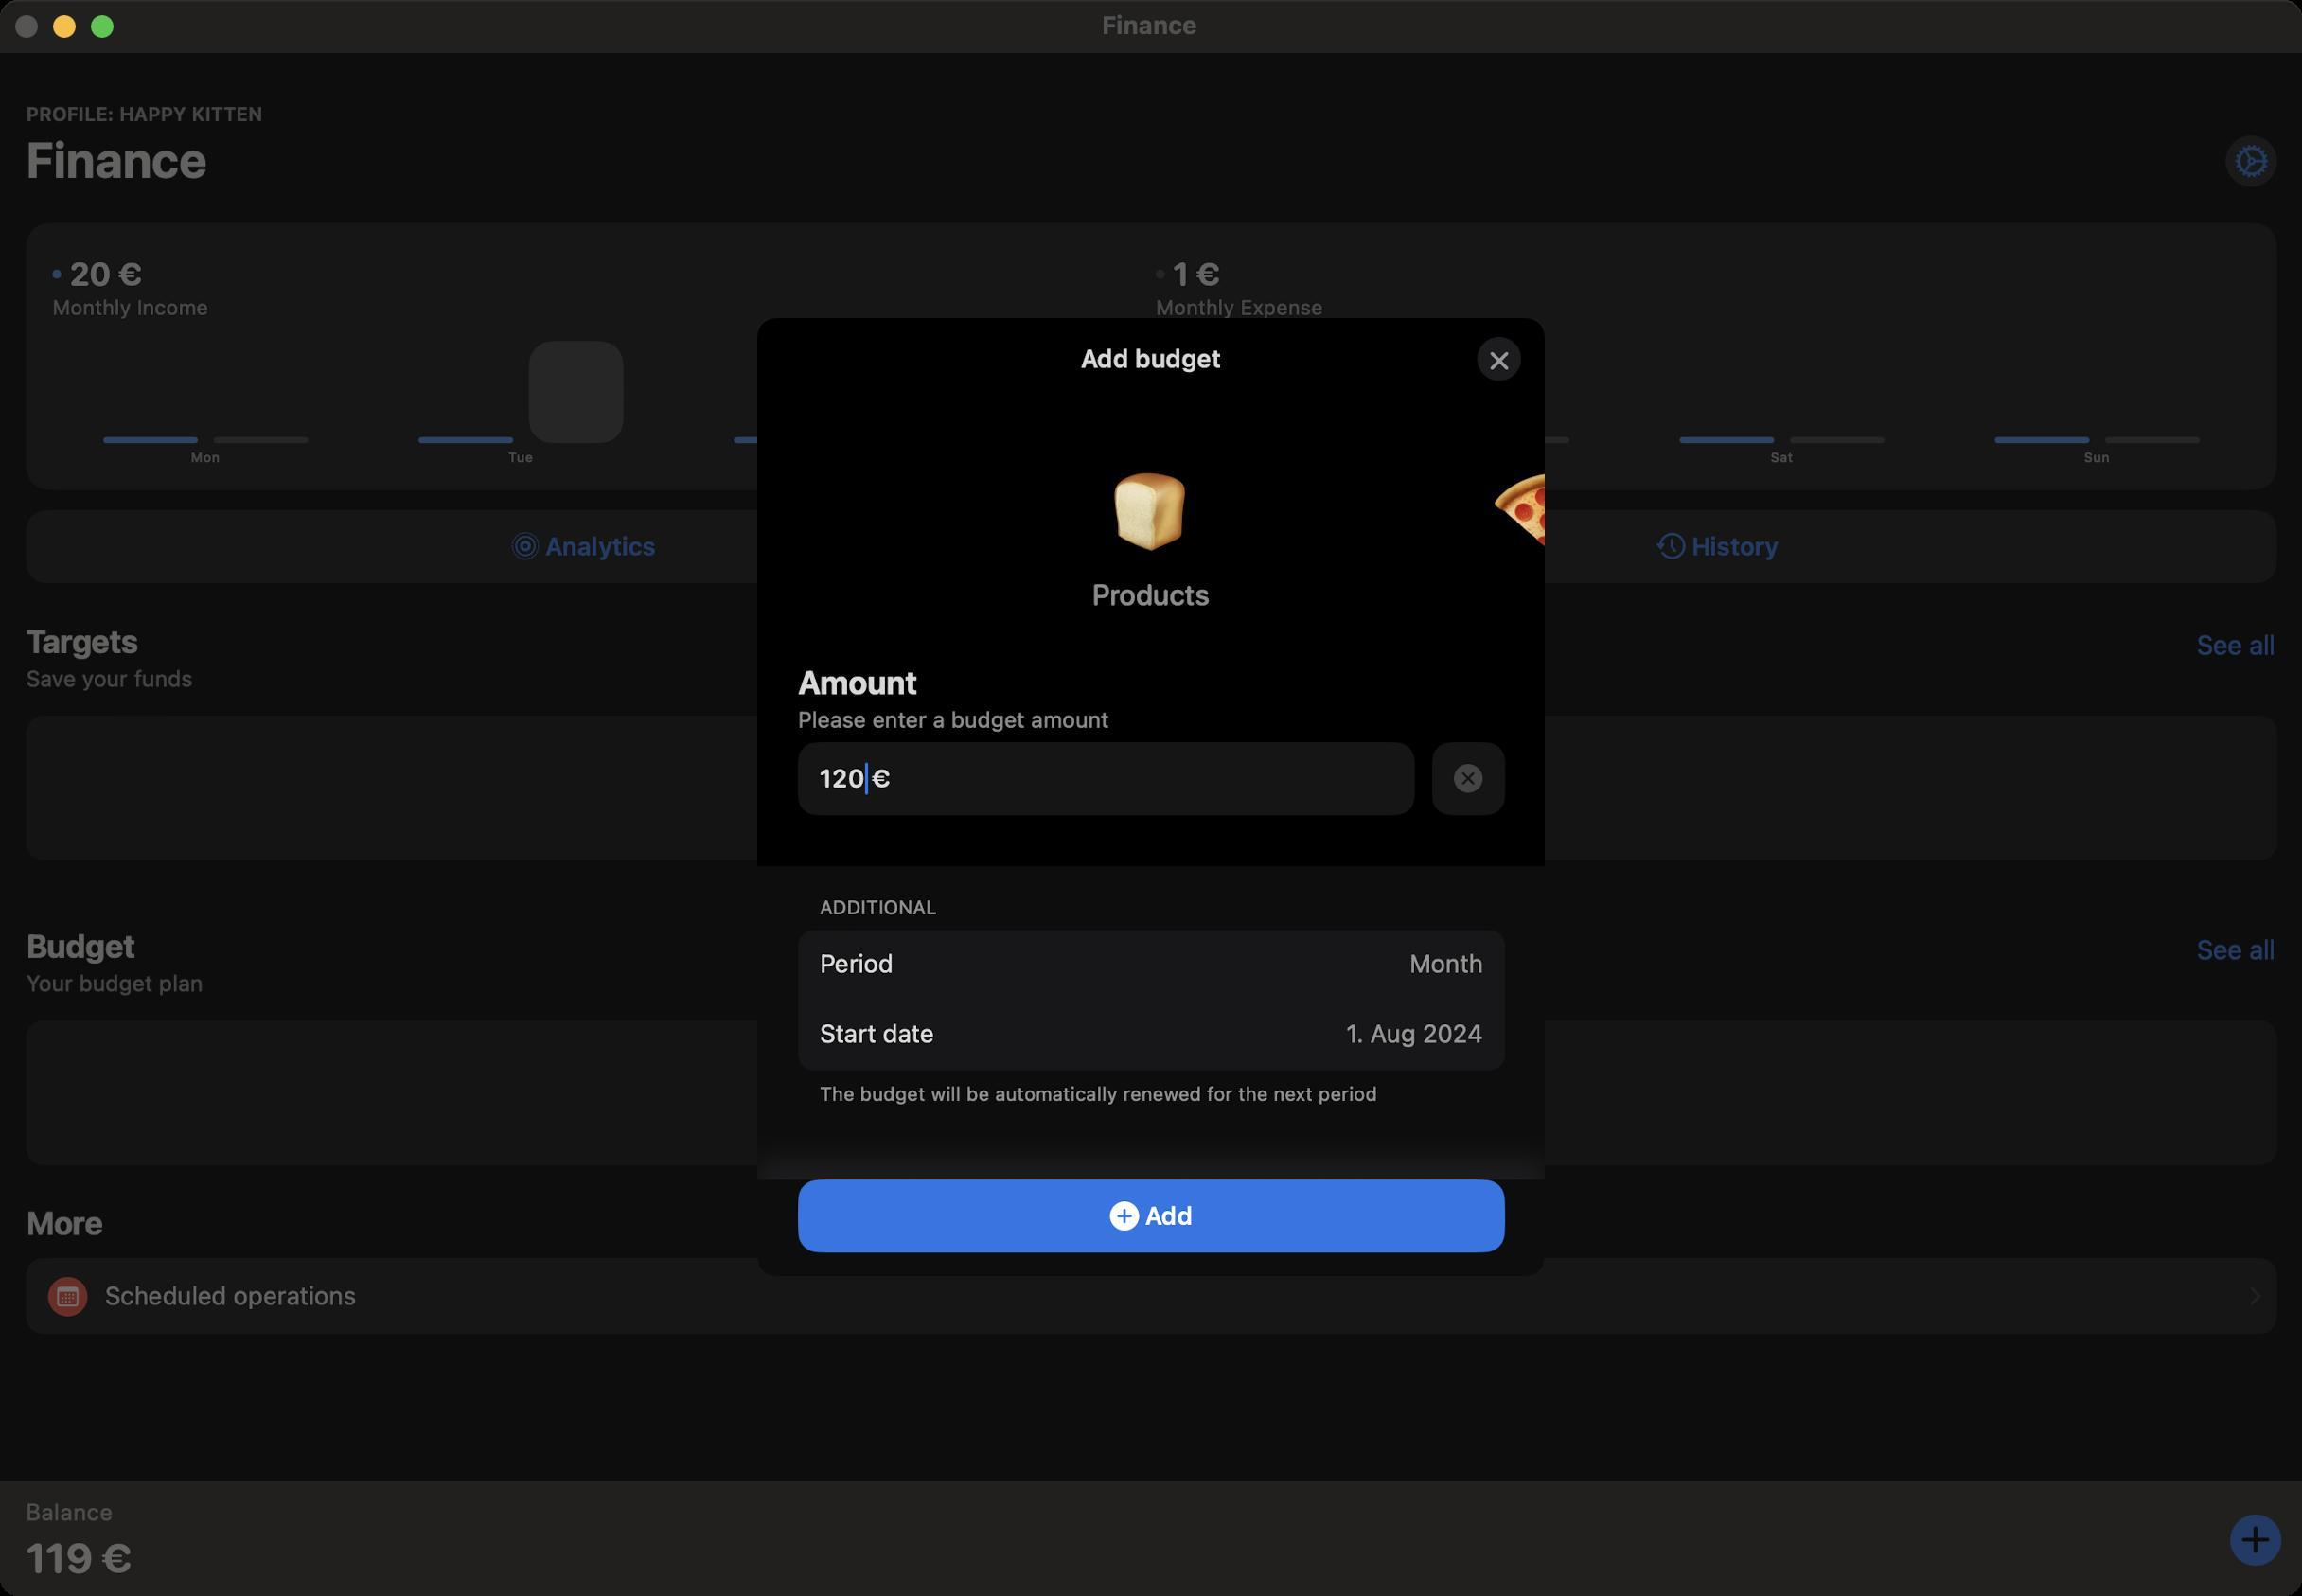
Accessibility tree:
{"name": "Finance", "role": "AXWindow", "description": null, "role_description": "standard window", "value": null, "position": "294.00;94.00", "size": "1216;843", "children": [{"name": null, "role": "AXGroup", "description": null, "role_description": "group", "value": null, "position": "0.00;0.00", "size": "1216;843", "children": [{"name": null, "role": "AXGroup", "description": null, "role_description": "group", "value": null, "position": "0.00;0.00", "size": "1217;843", "children": []}]}, {"name": null, "role": "AXButton", "description": null, "role_description": "close button", "value": null, "position": "7.00;6.00", "size": "14;16", "children": []}, {"name": null, "role": "AXButton", "description": null, "role_description": "zoom button", "value": null, "position": "47.00;6.00", "size": "14;16", "children": [{"name": null, "role": "AXGroup", "description": null, "role_description": "group", "value": null, "position": "47.00;6.00", "size": "14;16", "children": [{"name": null, "role": "AXGroup", "description": null, "role_description": "group", "value": null, "position": "47.00;6.00", "size": "14;16", "children": []}]}]}, {"name": null, "role": "AXButton", "description": null, "role_description": "minimize button", "value": null, "position": "27.00;6.00", "size": "14;16", "children": []}, {"name": null, "role": "AXStaticText", "description": null, "role_description": "text", "value": "Finance", "position": "580.00;5.00", "size": "55;16", "children": []}, {"name": null, "role": "AXSheet", "description": null, "role_description": "sheet", "value": null, "position": "400.00;168.00", "size": "416;506", "children": [{"name": null, "role": "AXGroup", "description": null, "role_description": "group", "value": null, "position": "400.00;168.00", "size": "416;506", "children": [{"name": null, "role": "AXGroup", "description": null, "role_description": "group", "value": null, "position": "400.00;168.00", "size": "417;507", "children": [{"name": null, "role": "AXGroup", "description": null, "role_description": "Nav bar", "value": null, "position": "400.00;168.00", "size": "417;43", "children": [{"name": null, "role": "AXHeading", "description": "Add budget", "role_description": "heading", "value": null, "position": "570.94;181.86", "size": "74;16", "children": []}, {"name": null, "role": "AXButton", "description": "close", "role_description": "button", "value": null, "position": "774.22;172.62", "size": "33;34", "children": []}]}, {"name": null, "role": "AXGroup", "description": null, "role_description": "group", "value": null, "position": "400.00;168.00", "size": "417;507", "children": [{"name": null, "role": "AXGroup", "description": null, "role_description": "group", "value": null, "position": "400.00;168.00", "size": "417;507", "children": [{"name": null, "role": "AXGroup", "description": null, "role_description": "collection", "value": null, "position": "400.00;241.92", "size": "417;57", "children": [{"name": null, "role": "AXGroup", "description": null, "role_description": "group", "value": null, "position": "585.18;242.69", "size": "46;55", "children": [{"name": null, "role": "AXStaticText", "description": "🍞", "role_description": "text", "value": null, "position": "585.18;242.69", "size": "46;55", "children": []}]}, {"name": null, "role": "AXGroup", "description": null, "role_description": "group", "value": null, "position": "787.31;242.69", "size": "46;55", "children": [{"name": null, "role": "AXStaticText", "description": "🍕", "role_description": "text", "value": null, "position": "787.31;242.69", "size": "46;55", "children": []}]}]}, {"name": null, "role": "AXStaticText", "description": "Products", "role_description": "text", "value": null, "position": "421.56;305.06", "size": "373;18", "children": []}, {"name": null, "role": "AXGroup", "description": null, "role_description": "group", "value": null, "position": "421.56;350.49", "size": "373;37", "children": [{"name": null, "role": "AXGroup", "description": null, "role_description": "group", "value": null, "position": "421.56;350.49", "size": "373;20", "children": [{"name": null, "role": "AXStaticText", "description": "Amount", "role_description": "text", "value": null, "position": "421.56;350.49", "size": "373;20", "children": []}]}, {"name": null, "role": "AXStaticText", "description": "Please enter a budget amount", "role_description": "text", "value": null, "position": "421.56;372.82", "size": "373;15", "children": []}]}, {"name": null, "role": "AXTextField", "description": null, "role_description": "text field", "value": "120 €", "position": "421.56;392.07", "size": "326;38", "children": []}, {"name": null, "role": "AXButton", "description": "clearField", "role_description": "button", "value": null, "position": "756.51;392.07", "size": "38;38", "children": []}, {"name": null, "role": "AXStaticText", "description": "ADDITIONAL", "role_description": "text", "value": null, "position": "433.11;472.92", "size": "350;12", "children": []}, {"name": null, "role": "AXStaticText", "description": "Period", "role_description": "text", "value": null, "position": "433.11;491.40", "size": "39;35", "children": []}, {"name": null, "role": "AXStaticText", "description": "Month", "role_description": "text", "value": null, "position": "476.23;491.40", "size": "307;35", "children": []}, {"name": null, "role": "AXSlider", "description": null, "role_description": "slider", "value": 2.0, "position": "440.04;497.94", "size": "336;150", "children": []}, {"name": null, "role": "AXStaticText", "description": "Start date", "role_description": "text", "value": null, "position": "433.11;538.37", "size": "60;15", "children": []}, {"name": null, "role": "AXStaticText", "description": "1. Aug 2024", "role_description": "text", "value": null, "position": "711.08;538.37", "size": "72;15", "children": []}, {"name": null, "role": "AXGroup", "description": null, "role_description": "group", "value": null, "position": "433.11;565.32", "size": "350;116", "children": [{"name": null, "role": "AXSlider", "description": null, "role_description": "slider", "value": 5022.0, "position": "503.95;536.44", "size": "42;173", "children": []}, {"name": null, "role": "AXSlider", "description": null, "role_description": "slider", "value": 4987.0, "position": "549.38;536.44", "size": "102;173", "children": []}, {"name": null, "role": "AXSlider", "description": null, "role_description": "slider", "value": 2023.0, "position": "655.64;536.44", "size": "58;173", "children": []}]}, {"name": null, "role": "AXStaticText", "description": "The budget will be automatically renewed for the next period", "role_description": "text", "value": null, "position": "433.11;571.48", "size": "350;12", "children": []}, {"name": null, "role": "AXButton", "description": "Add", "role_description": "button", "value": null, "position": "421.56;623.07", "size": "373;38", "children": []}]}]}]}]}]}, {"name": "Finance", "role": "AXWindow", "description": null, "role_description": "standard window", "value": null, "position": "294.00;94.00", "size": "1216;843", "children": [{"name": null, "role": "AXGroup", "description": null, "role_description": "group", "value": null, "position": "0.00;0.00", "size": "1216;843", "children": [{"name": null, "role": "AXGroup", "description": null, "role_description": "group", "value": null, "position": "0.00;0.00", "size": "1217;843", "children": []}]}, {"name": null, "role": "AXButton", "description": null, "role_description": "close button", "value": null, "position": "7.00;6.00", "size": "14;16", "children": []}, {"name": null, "role": "AXButton", "description": null, "role_description": "zoom button", "value": null, "position": "47.00;6.00", "size": "14;16", "children": [{"name": null, "role": "AXGroup", "description": null, "role_description": "group", "value": null, "position": "47.00;6.00", "size": "14;16", "children": [{"name": null, "role": "AXGroup", "description": null, "role_description": "group", "value": null, "position": "47.00;6.00", "size": "14;16", "children": []}]}]}, {"name": null, "role": "AXButton", "description": null, "role_description": "minimize button", "value": null, "position": "27.00;6.00", "size": "14;16", "children": []}, {"name": null, "role": "AXStaticText", "description": null, "role_description": "text", "value": "Finance", "position": "580.00;5.00", "size": "55;16", "children": []}, {"name": null, "role": "AXSheet", "description": null, "role_description": "sheet", "value": null, "position": "400.00;168.00", "size": "416;506", "children": [{"name": null, "role": "AXGroup", "description": null, "role_description": "group", "value": null, "position": "400.00;168.00", "size": "416;506", "children": [{"name": null, "role": "AXGroup", "description": null, "role_description": "group", "value": null, "position": "400.00;168.00", "size": "417;507", "children": [{"name": null, "role": "AXGroup", "description": null, "role_description": "Nav bar", "value": null, "position": "400.00;168.00", "size": "417;43", "children": [{"name": null, "role": "AXHeading", "description": "Add budget", "role_description": "heading", "value": null, "position": "570.94;181.86", "size": "74;16", "children": []}, {"name": null, "role": "AXButton", "description": "close", "role_description": "button", "value": null, "position": "774.22;172.62", "size": "33;34", "children": []}]}, {"name": null, "role": "AXGroup", "description": null, "role_description": "group", "value": null, "position": "400.00;168.00", "size": "417;507", "children": [{"name": null, "role": "AXGroup", "description": null, "role_description": "group", "value": null, "position": "400.00;168.00", "size": "417;507", "children": [{"name": null, "role": "AXGroup", "description": null, "role_description": "collection", "value": null, "position": "400.00;241.92", "size": "417;57", "children": [{"name": null, "role": "AXGroup", "description": null, "role_description": "group", "value": null, "position": "585.18;242.69", "size": "46;55", "children": [{"name": null, "role": "AXStaticText", "description": "🍞", "role_description": "text", "value": null, "position": "585.18;242.69", "size": "46;55", "children": []}]}, {"name": null, "role": "AXGroup", "description": null, "role_description": "group", "value": null, "position": "787.31;242.69", "size": "46;55", "children": [{"name": null, "role": "AXStaticText", "description": "🍕", "role_description": "text", "value": null, "position": "787.31;242.69", "size": "46;55", "children": []}]}]}, {"name": null, "role": "AXStaticText", "description": "Products", "role_description": "text", "value": null, "position": "421.56;305.06", "size": "373;18", "children": []}, {"name": null, "role": "AXGroup", "description": null, "role_description": "group", "value": null, "position": "421.56;350.49", "size": "373;37", "children": [{"name": null, "role": "AXGroup", "description": null, "role_description": "group", "value": null, "position": "421.56;350.49", "size": "373;20", "children": [{"name": null, "role": "AXStaticText", "description": "Amount", "role_description": "text", "value": null, "position": "421.56;350.49", "size": "373;20", "children": []}]}, {"name": null, "role": "AXStaticText", "description": "Please enter a budget amount", "role_description": "text", "value": null, "position": "421.56;372.82", "size": "373;15", "children": []}]}, {"name": null, "role": "AXTextField", "description": null, "role_description": "text field", "value": "120 €", "position": "421.56;392.07", "size": "326;38", "children": []}, {"name": null, "role": "AXButton", "description": "clearField", "role_description": "button", "value": null, "position": "756.51;392.07", "size": "38;38", "children": []}, {"name": null, "role": "AXStaticText", "description": "ADDITIONAL", "role_description": "text", "value": null, "position": "433.11;472.92", "size": "350;12", "children": []}, {"name": null, "role": "AXStaticText", "description": "Period", "role_description": "text", "value": null, "position": "433.11;491.40", "size": "39;35", "children": []}, {"name": null, "role": "AXStaticText", "description": "Month", "role_description": "text", "value": null, "position": "476.23;491.40", "size": "307;35", "children": []}, {"name": null, "role": "AXSlider", "description": null, "role_description": "slider", "value": 2.0, "position": "440.04;497.94", "size": "336;150", "children": []}, {"name": null, "role": "AXStaticText", "description": "Start date", "role_description": "text", "value": null, "position": "433.11;538.37", "size": "60;15", "children": []}, {"name": null, "role": "AXStaticText", "description": "1. Aug 2024", "role_description": "text", "value": null, "position": "711.08;538.37", "size": "72;15", "children": []}, {"name": null, "role": "AXGroup", "description": null, "role_description": "group", "value": null, "position": "433.11;565.32", "size": "350;116", "children": [{"name": null, "role": "AXSlider", "description": null, "role_description": "slider", "value": 5022.0, "position": "503.95;536.44", "size": "42;173", "children": []}, {"name": null, "role": "AXSlider", "description": null, "role_description": "slider", "value": 4987.0, "position": "549.38;536.44", "size": "102;173", "children": []}, {"name": null, "role": "AXSlider", "description": null, "role_description": "slider", "value": 2023.0, "position": "655.64;536.44", "size": "58;173", "children": []}]}, {"name": null, "role": "AXStaticText", "description": "The budget will be automatically renewed for the next period", "role_description": "text", "value": null, "position": "433.11;571.48", "size": "350;12", "children": []}, {"name": null, "role": "AXButton", "description": "Add", "role_description": "button", "value": null, "position": "421.56;623.07", "size": "373;38", "children": []}]}]}]}]}]}]}]}